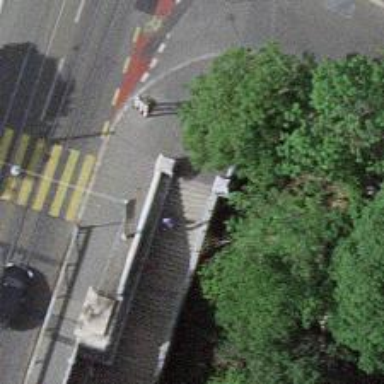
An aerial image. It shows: Stone steps on the road.